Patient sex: M
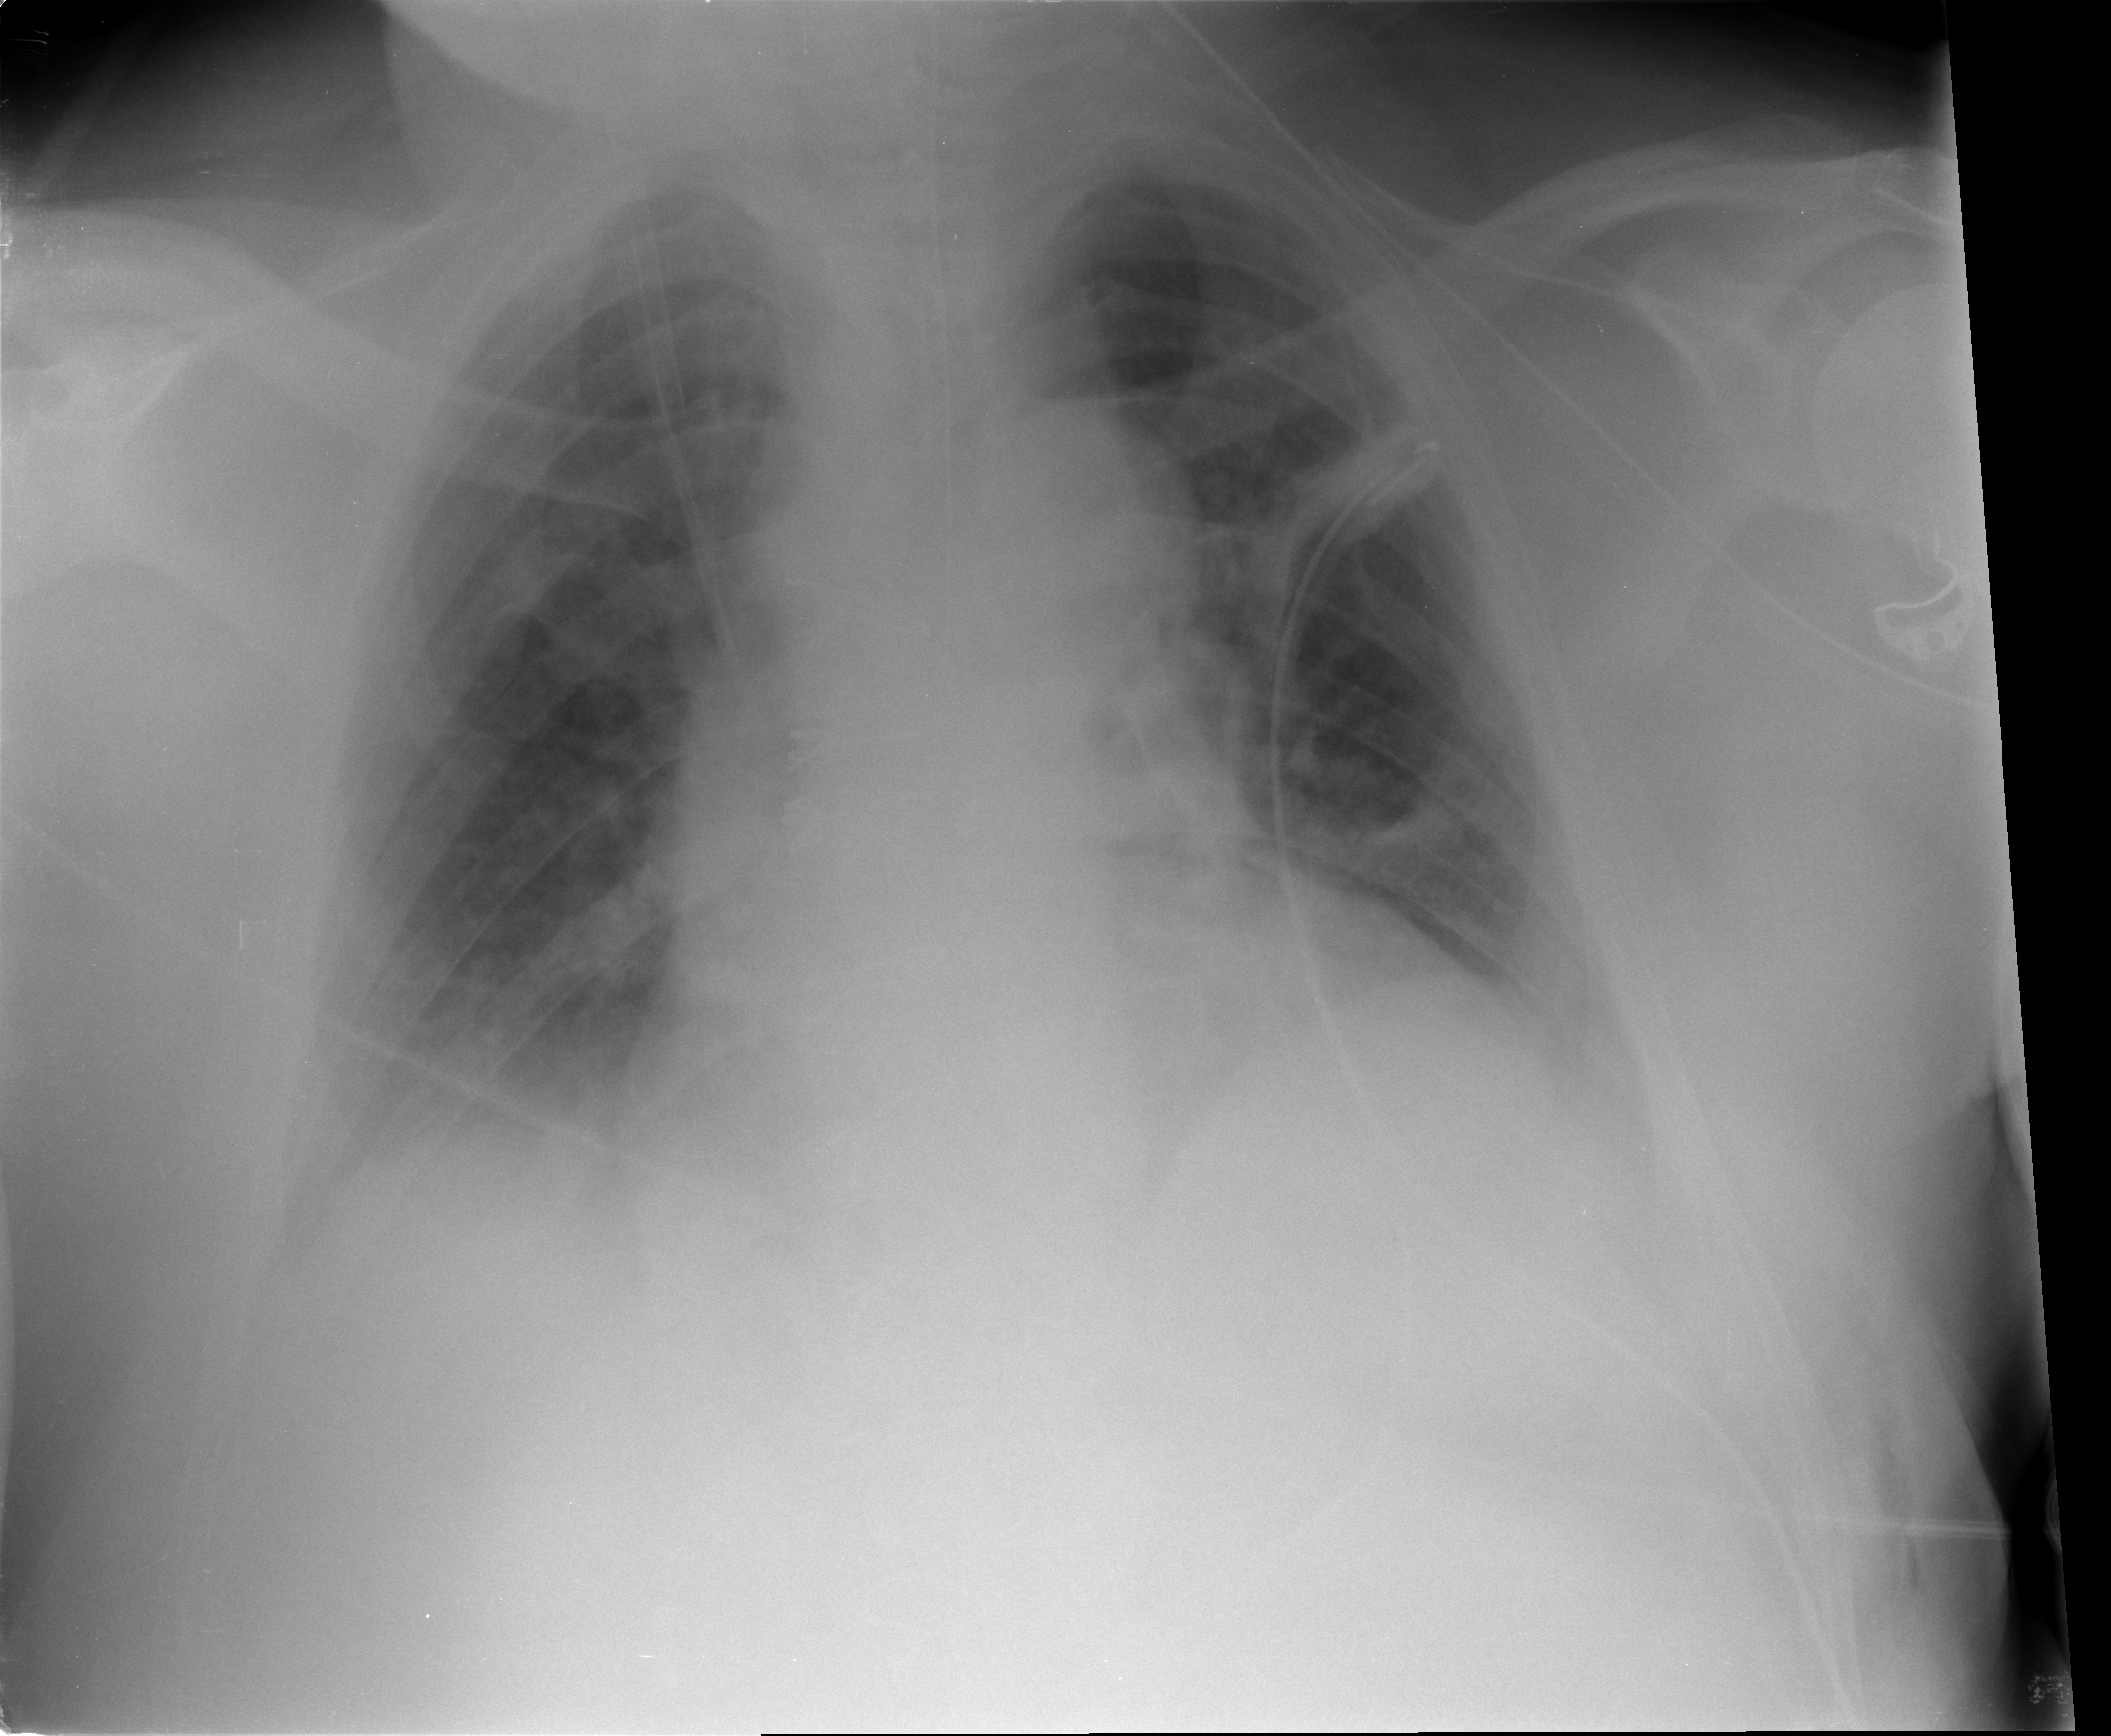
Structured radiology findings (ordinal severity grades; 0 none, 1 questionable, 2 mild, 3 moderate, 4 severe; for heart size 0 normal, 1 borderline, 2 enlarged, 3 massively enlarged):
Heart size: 2
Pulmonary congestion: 2
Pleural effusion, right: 2
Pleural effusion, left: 2
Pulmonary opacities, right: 0
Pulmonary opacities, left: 0
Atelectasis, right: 2
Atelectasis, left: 2